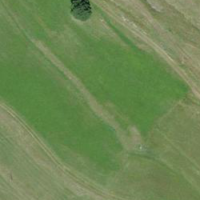
EUNIS habitat code: 24
Species observed at this site:
Campanula trachelium